Interaction volume radius: 5 \u00c5
Interaction volume height: 20 \u00c5
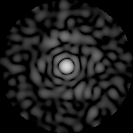
Disorder parameter: 0.8423